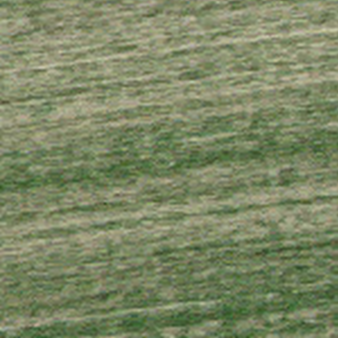
Label: other